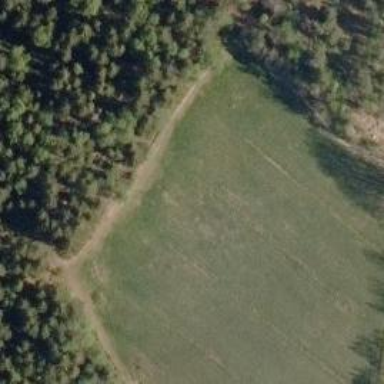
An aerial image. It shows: Path.